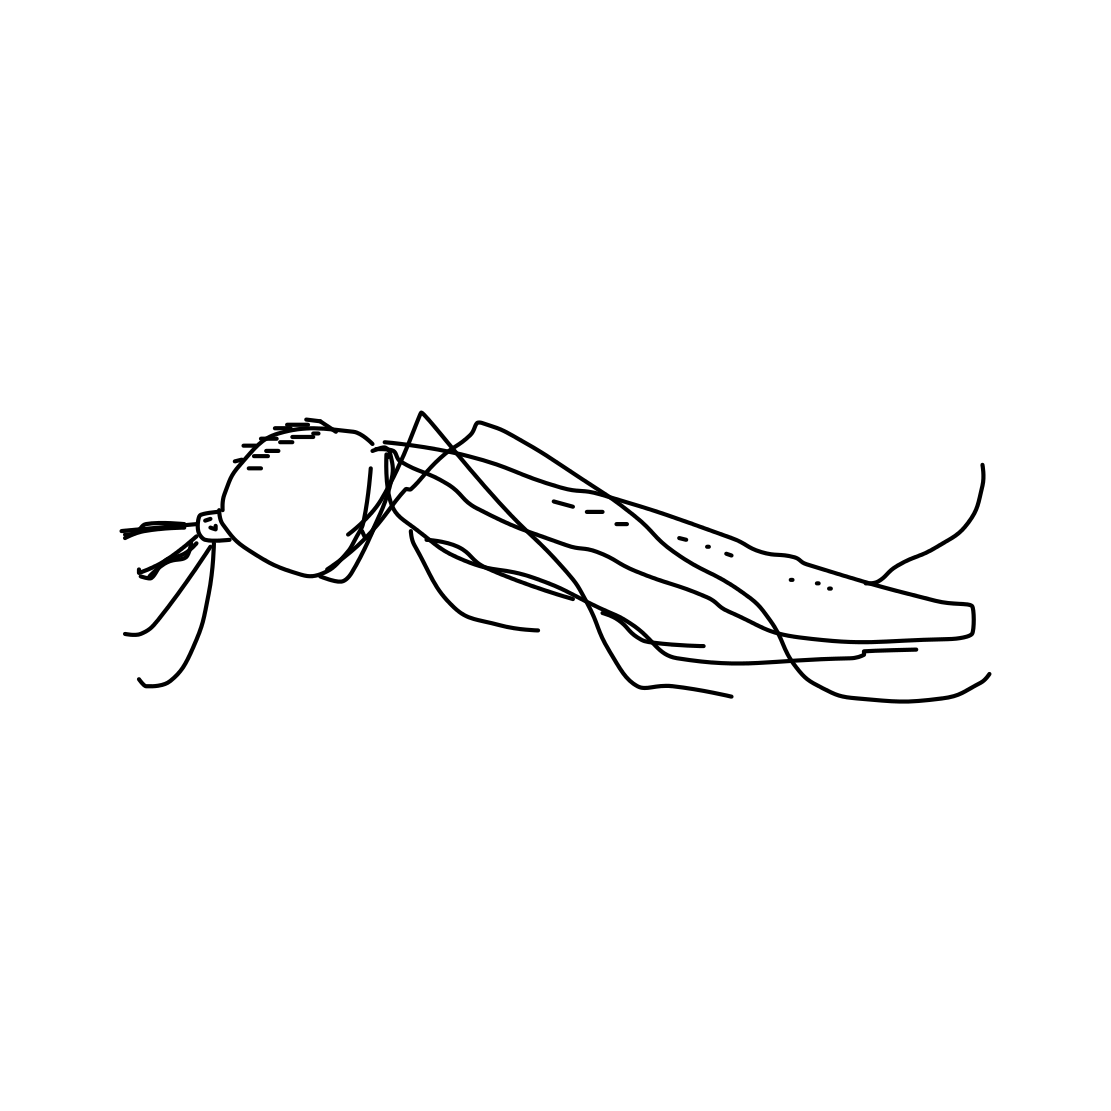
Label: mosquito